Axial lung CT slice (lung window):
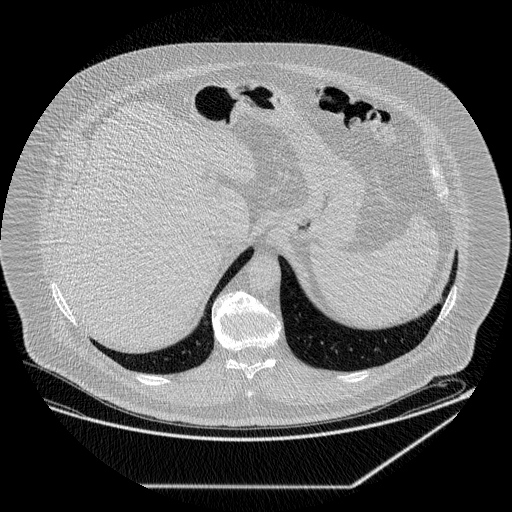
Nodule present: no